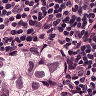
Metastatic tissue present: yes